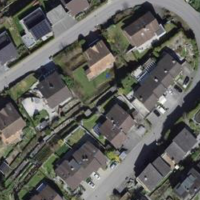
EUNIS habitat code: 55
Species observed at this site:
Asplenium scolopendrium